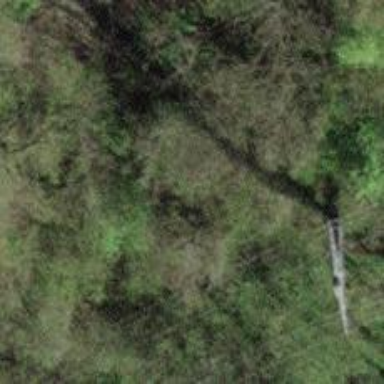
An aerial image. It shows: Dirt footway bridge.